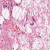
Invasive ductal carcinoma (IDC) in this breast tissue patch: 0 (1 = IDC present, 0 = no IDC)